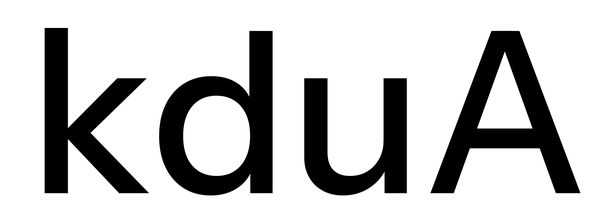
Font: InstrumentSans_Medium